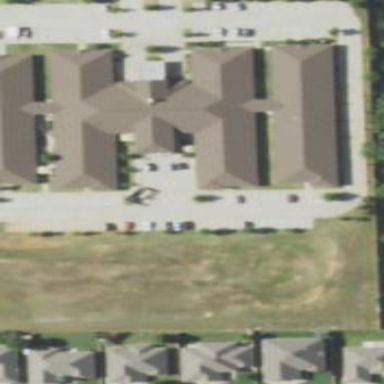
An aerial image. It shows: Nursing home building.